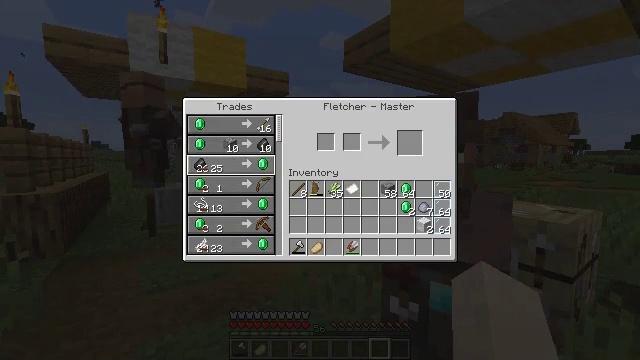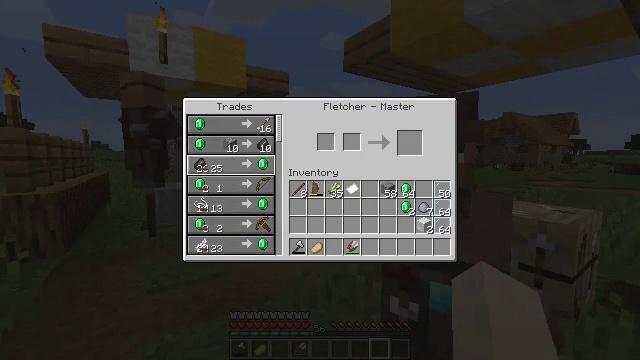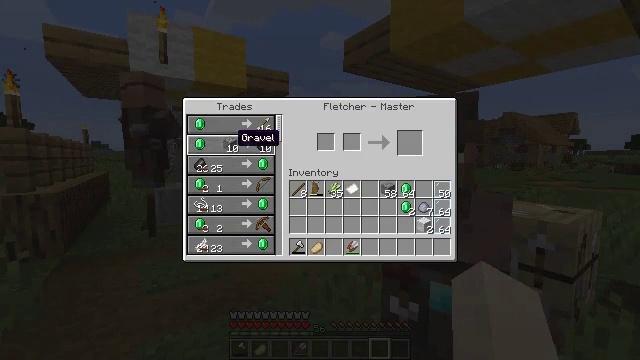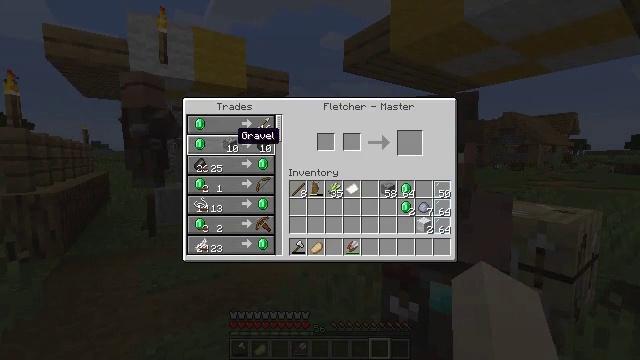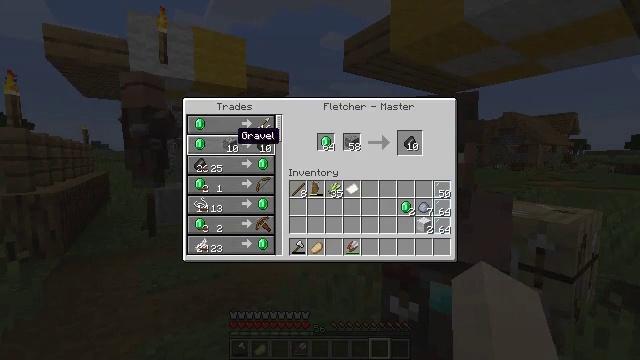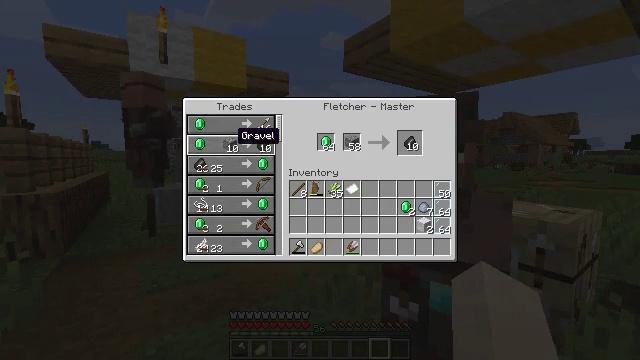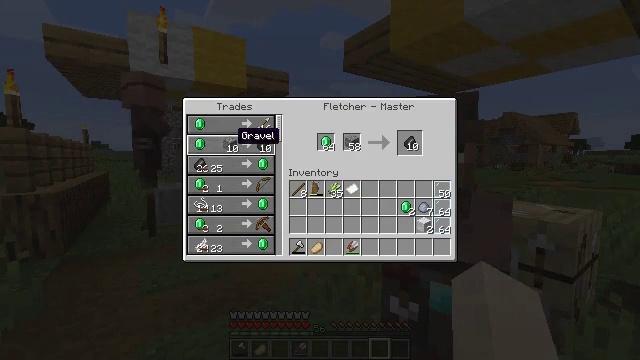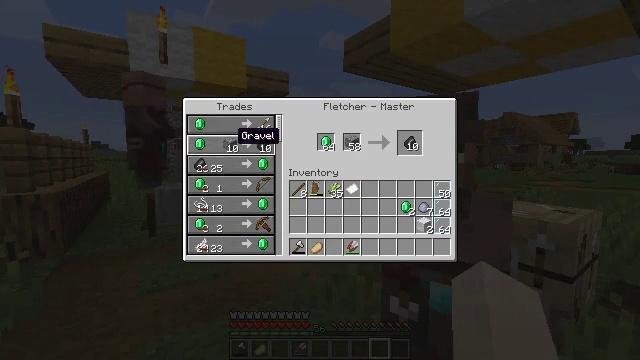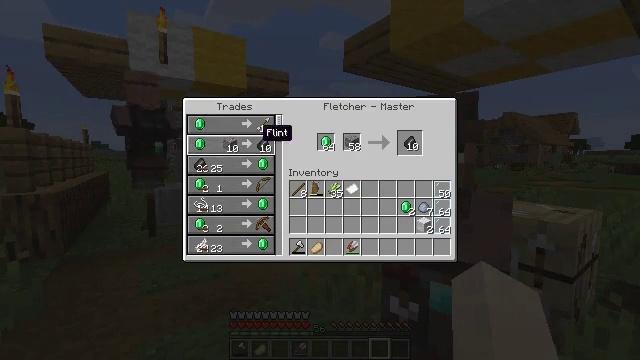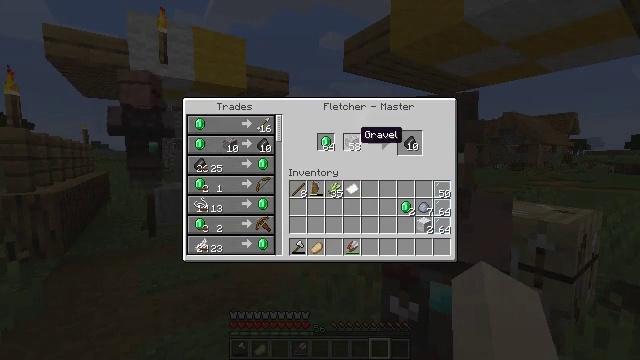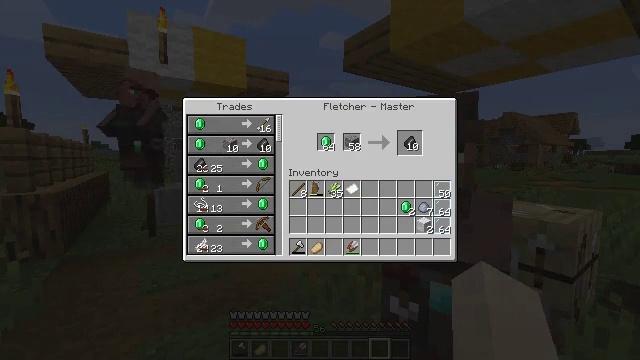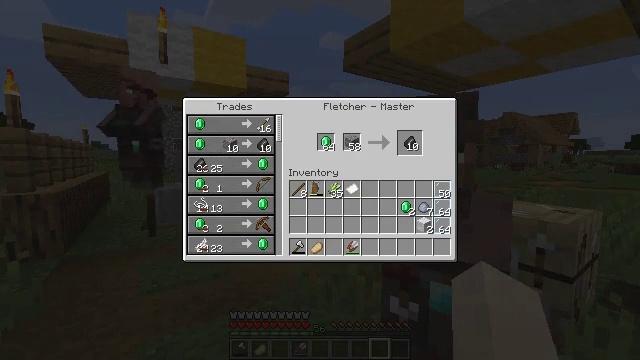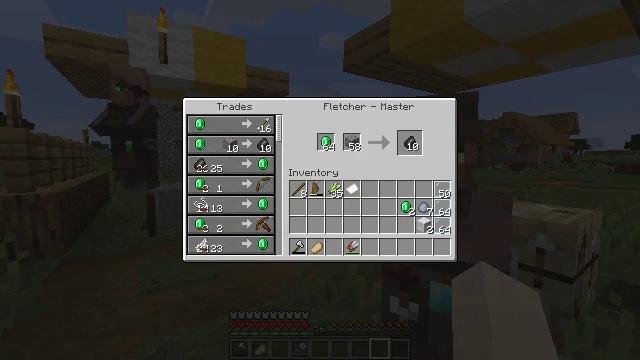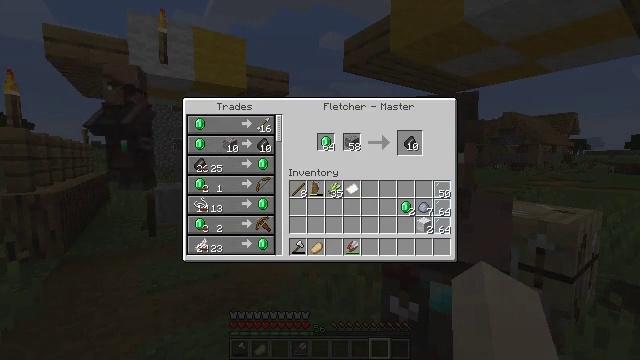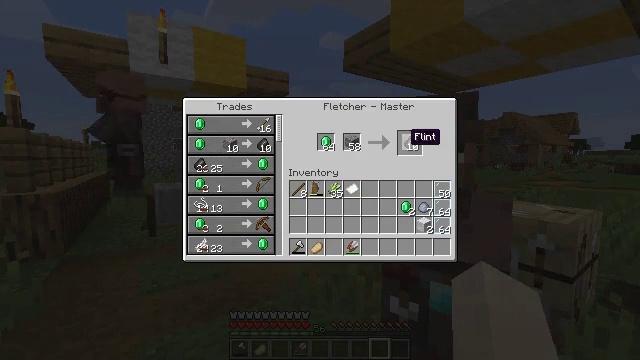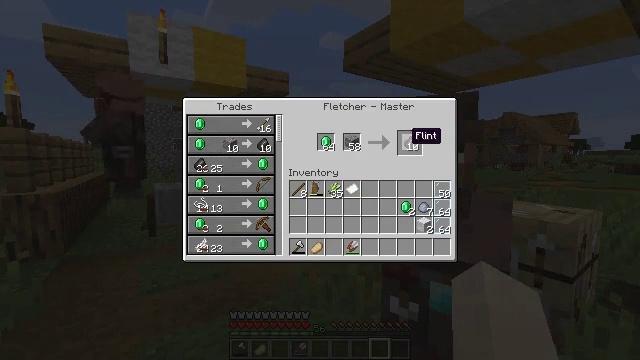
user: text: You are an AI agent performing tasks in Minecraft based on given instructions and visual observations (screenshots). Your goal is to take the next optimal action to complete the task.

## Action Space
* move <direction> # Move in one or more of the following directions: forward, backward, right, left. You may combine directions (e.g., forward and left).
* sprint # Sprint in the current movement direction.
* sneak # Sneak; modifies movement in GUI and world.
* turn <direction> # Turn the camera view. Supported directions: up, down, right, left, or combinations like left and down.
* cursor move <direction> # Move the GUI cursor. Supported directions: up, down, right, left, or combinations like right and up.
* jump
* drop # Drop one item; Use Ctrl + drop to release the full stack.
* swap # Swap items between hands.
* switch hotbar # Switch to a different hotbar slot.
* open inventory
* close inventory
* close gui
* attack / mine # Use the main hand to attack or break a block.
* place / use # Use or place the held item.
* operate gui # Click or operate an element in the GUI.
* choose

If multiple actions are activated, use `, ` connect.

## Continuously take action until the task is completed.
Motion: motion action
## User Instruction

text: Produce flint by crafting.
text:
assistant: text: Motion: no_op
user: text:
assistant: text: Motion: cursor move up
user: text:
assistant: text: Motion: no_op
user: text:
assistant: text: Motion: operate gui
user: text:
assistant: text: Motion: operate gui
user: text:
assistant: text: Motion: operate gui
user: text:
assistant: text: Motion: no_op
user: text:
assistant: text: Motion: cursor move right
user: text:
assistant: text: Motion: cursor move right
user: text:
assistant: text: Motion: cursor move right
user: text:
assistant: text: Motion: cursor move right
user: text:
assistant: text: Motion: cursor move right
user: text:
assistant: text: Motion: no_op
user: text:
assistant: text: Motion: no_op
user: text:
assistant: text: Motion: no_op
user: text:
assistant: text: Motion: no_op
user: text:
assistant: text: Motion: operate gui
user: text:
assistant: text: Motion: operate gui
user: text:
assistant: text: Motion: operate gui
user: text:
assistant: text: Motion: no_op
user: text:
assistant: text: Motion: no_op
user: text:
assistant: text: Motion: operate gui
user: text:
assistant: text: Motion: operate gui
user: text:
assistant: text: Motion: operate gui
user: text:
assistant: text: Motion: no_op
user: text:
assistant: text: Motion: no_op
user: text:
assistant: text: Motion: operate gui
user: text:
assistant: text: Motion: operate gui
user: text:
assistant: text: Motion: operate gui
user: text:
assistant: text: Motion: no_op